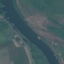
Label: River